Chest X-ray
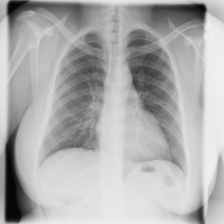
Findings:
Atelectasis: negative
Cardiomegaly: negative
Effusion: negative
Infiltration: negative
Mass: negative
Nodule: negative
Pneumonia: negative
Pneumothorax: negative
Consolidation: negative
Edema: negative
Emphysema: negative
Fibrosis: negative
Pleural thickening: negative
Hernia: negative